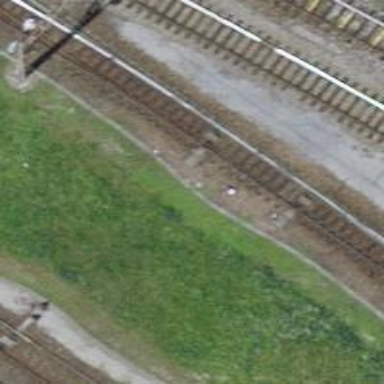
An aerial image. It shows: Rail yard with electrified rails and single track.